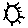
Label: sun